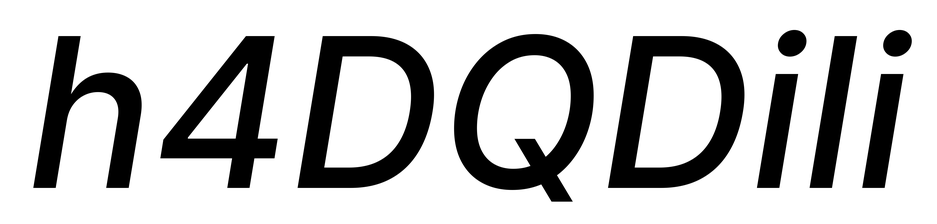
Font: Inter-Italic_Medium_Italic